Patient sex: M
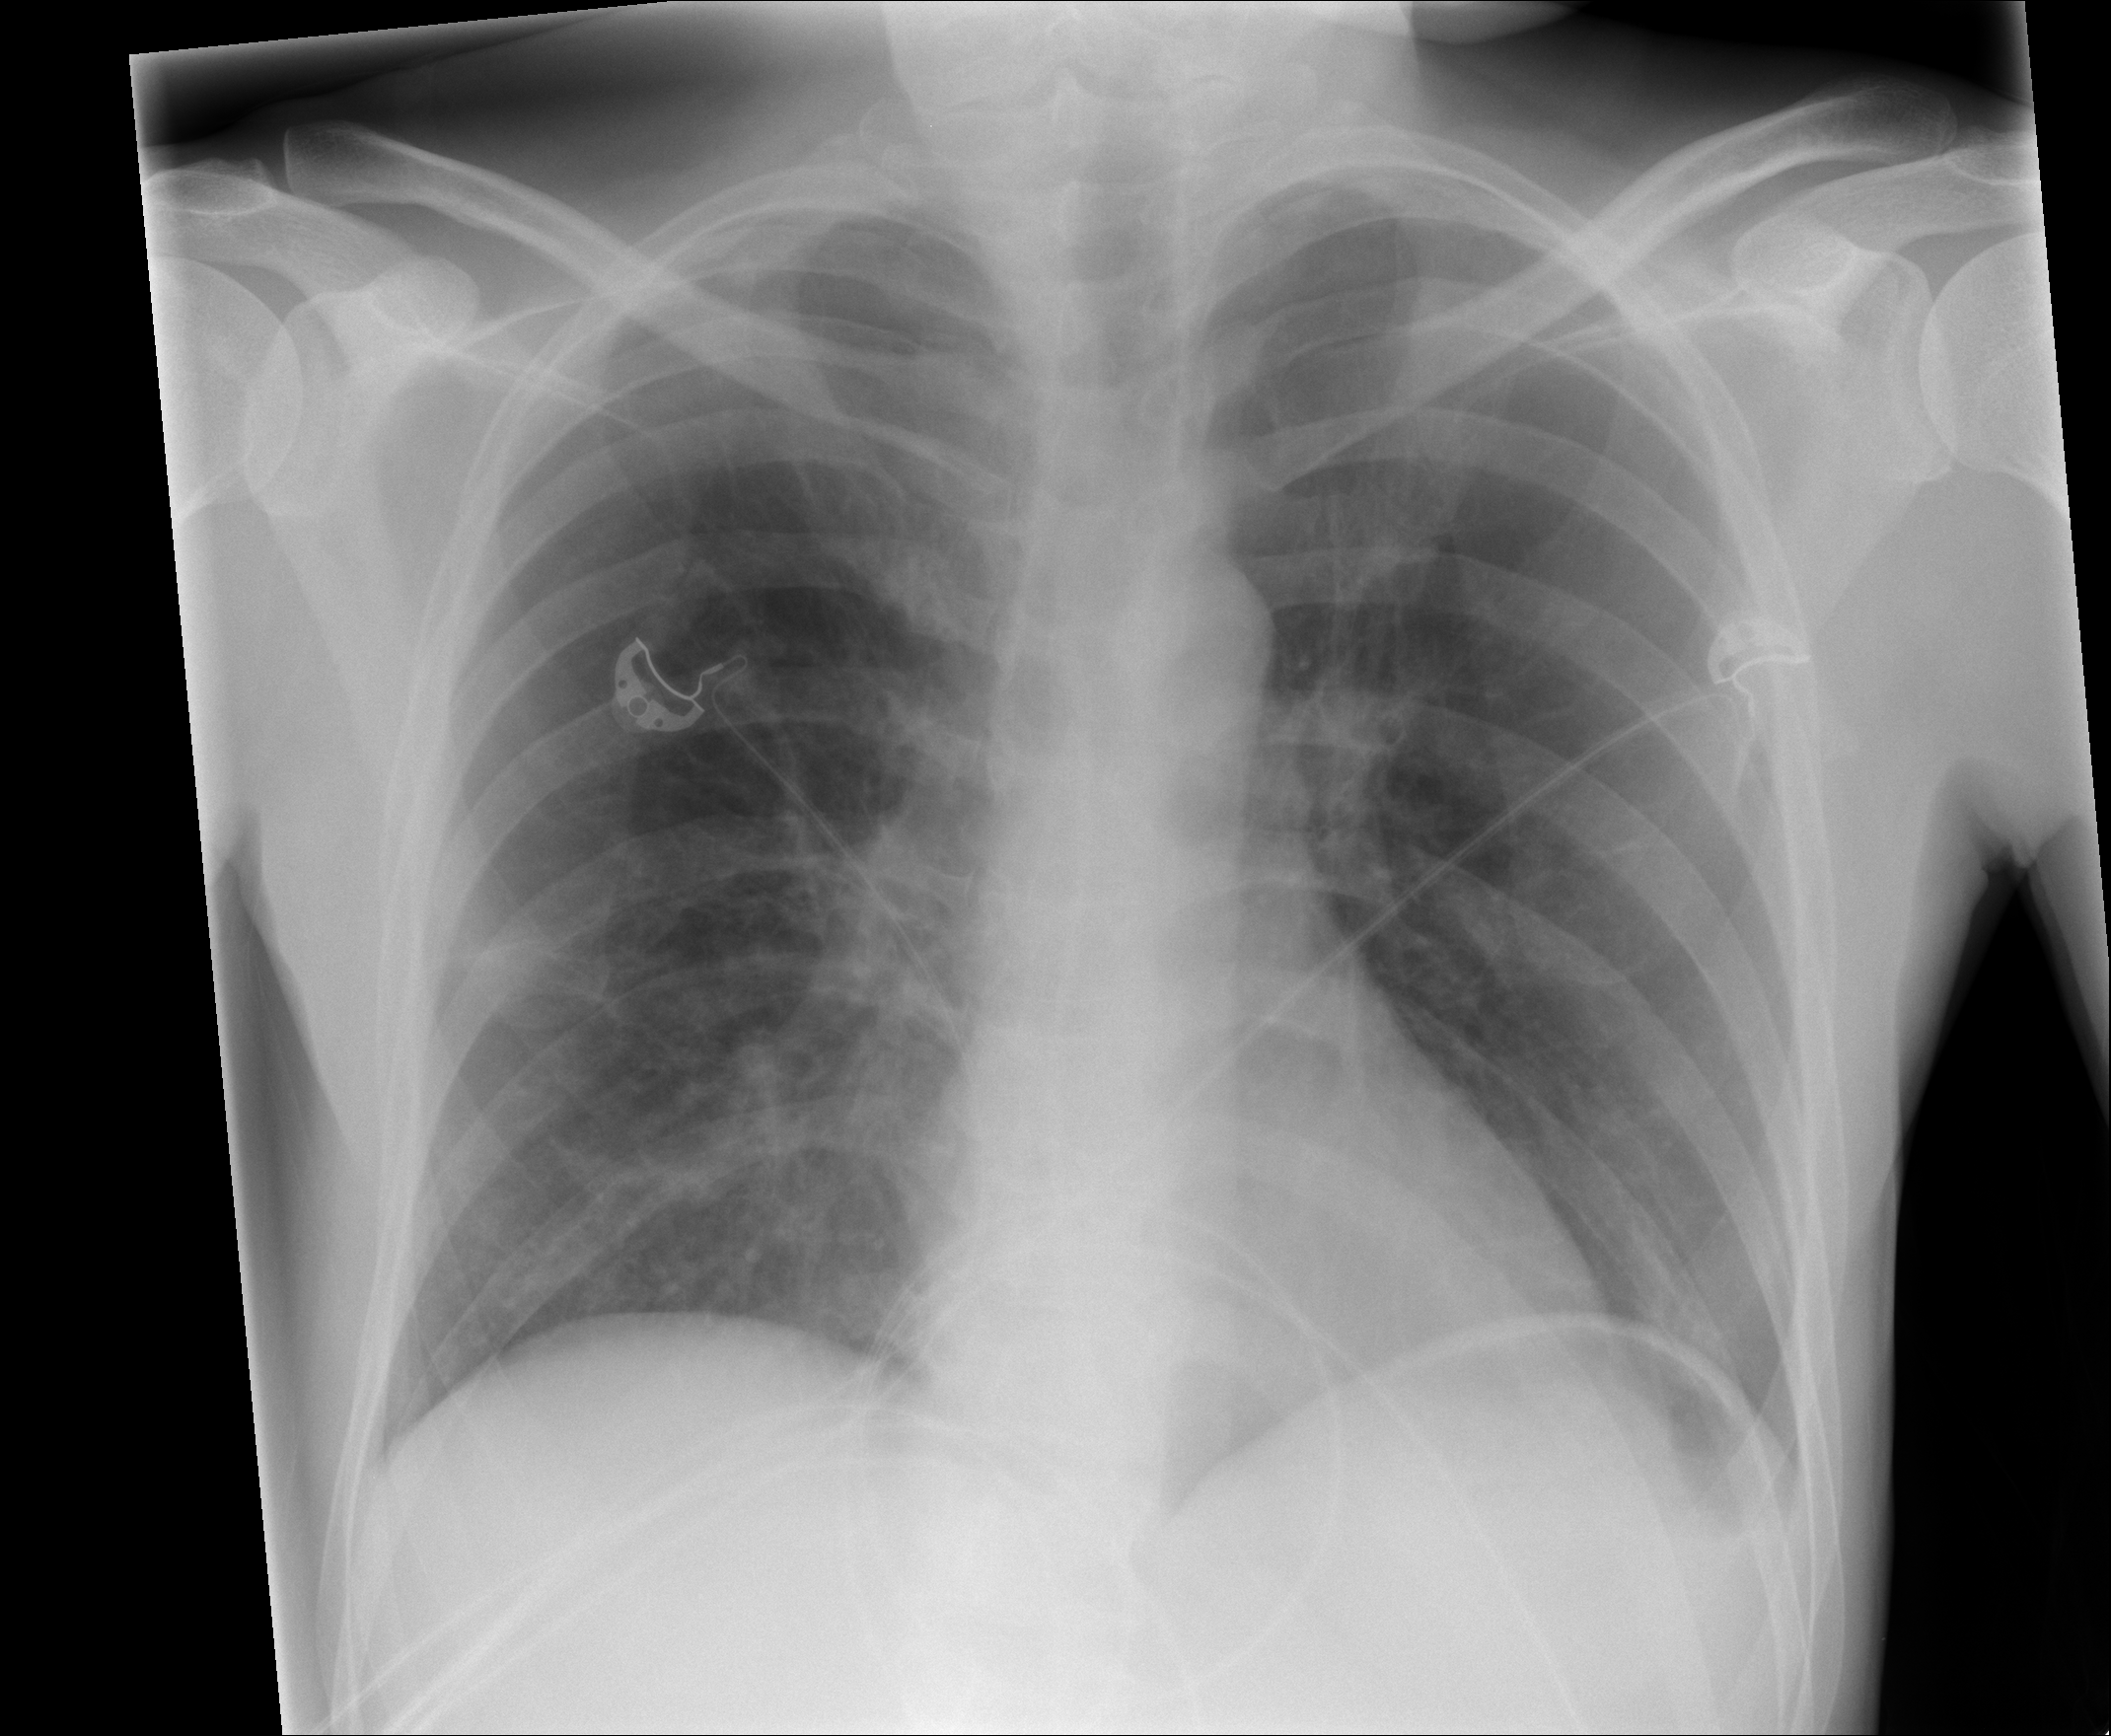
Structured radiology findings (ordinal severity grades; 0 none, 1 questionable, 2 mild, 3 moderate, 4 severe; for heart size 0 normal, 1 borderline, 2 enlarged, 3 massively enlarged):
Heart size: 0
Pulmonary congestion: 0
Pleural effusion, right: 0
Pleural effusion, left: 0
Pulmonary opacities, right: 1
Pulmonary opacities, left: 0
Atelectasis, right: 1
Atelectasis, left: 0